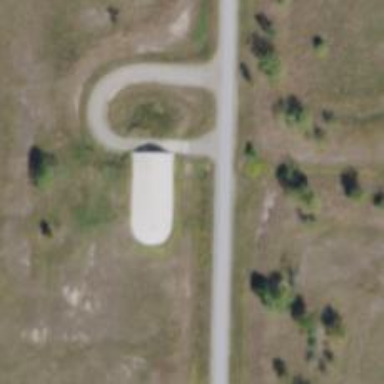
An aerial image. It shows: Military bunker for protection and defense.